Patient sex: M
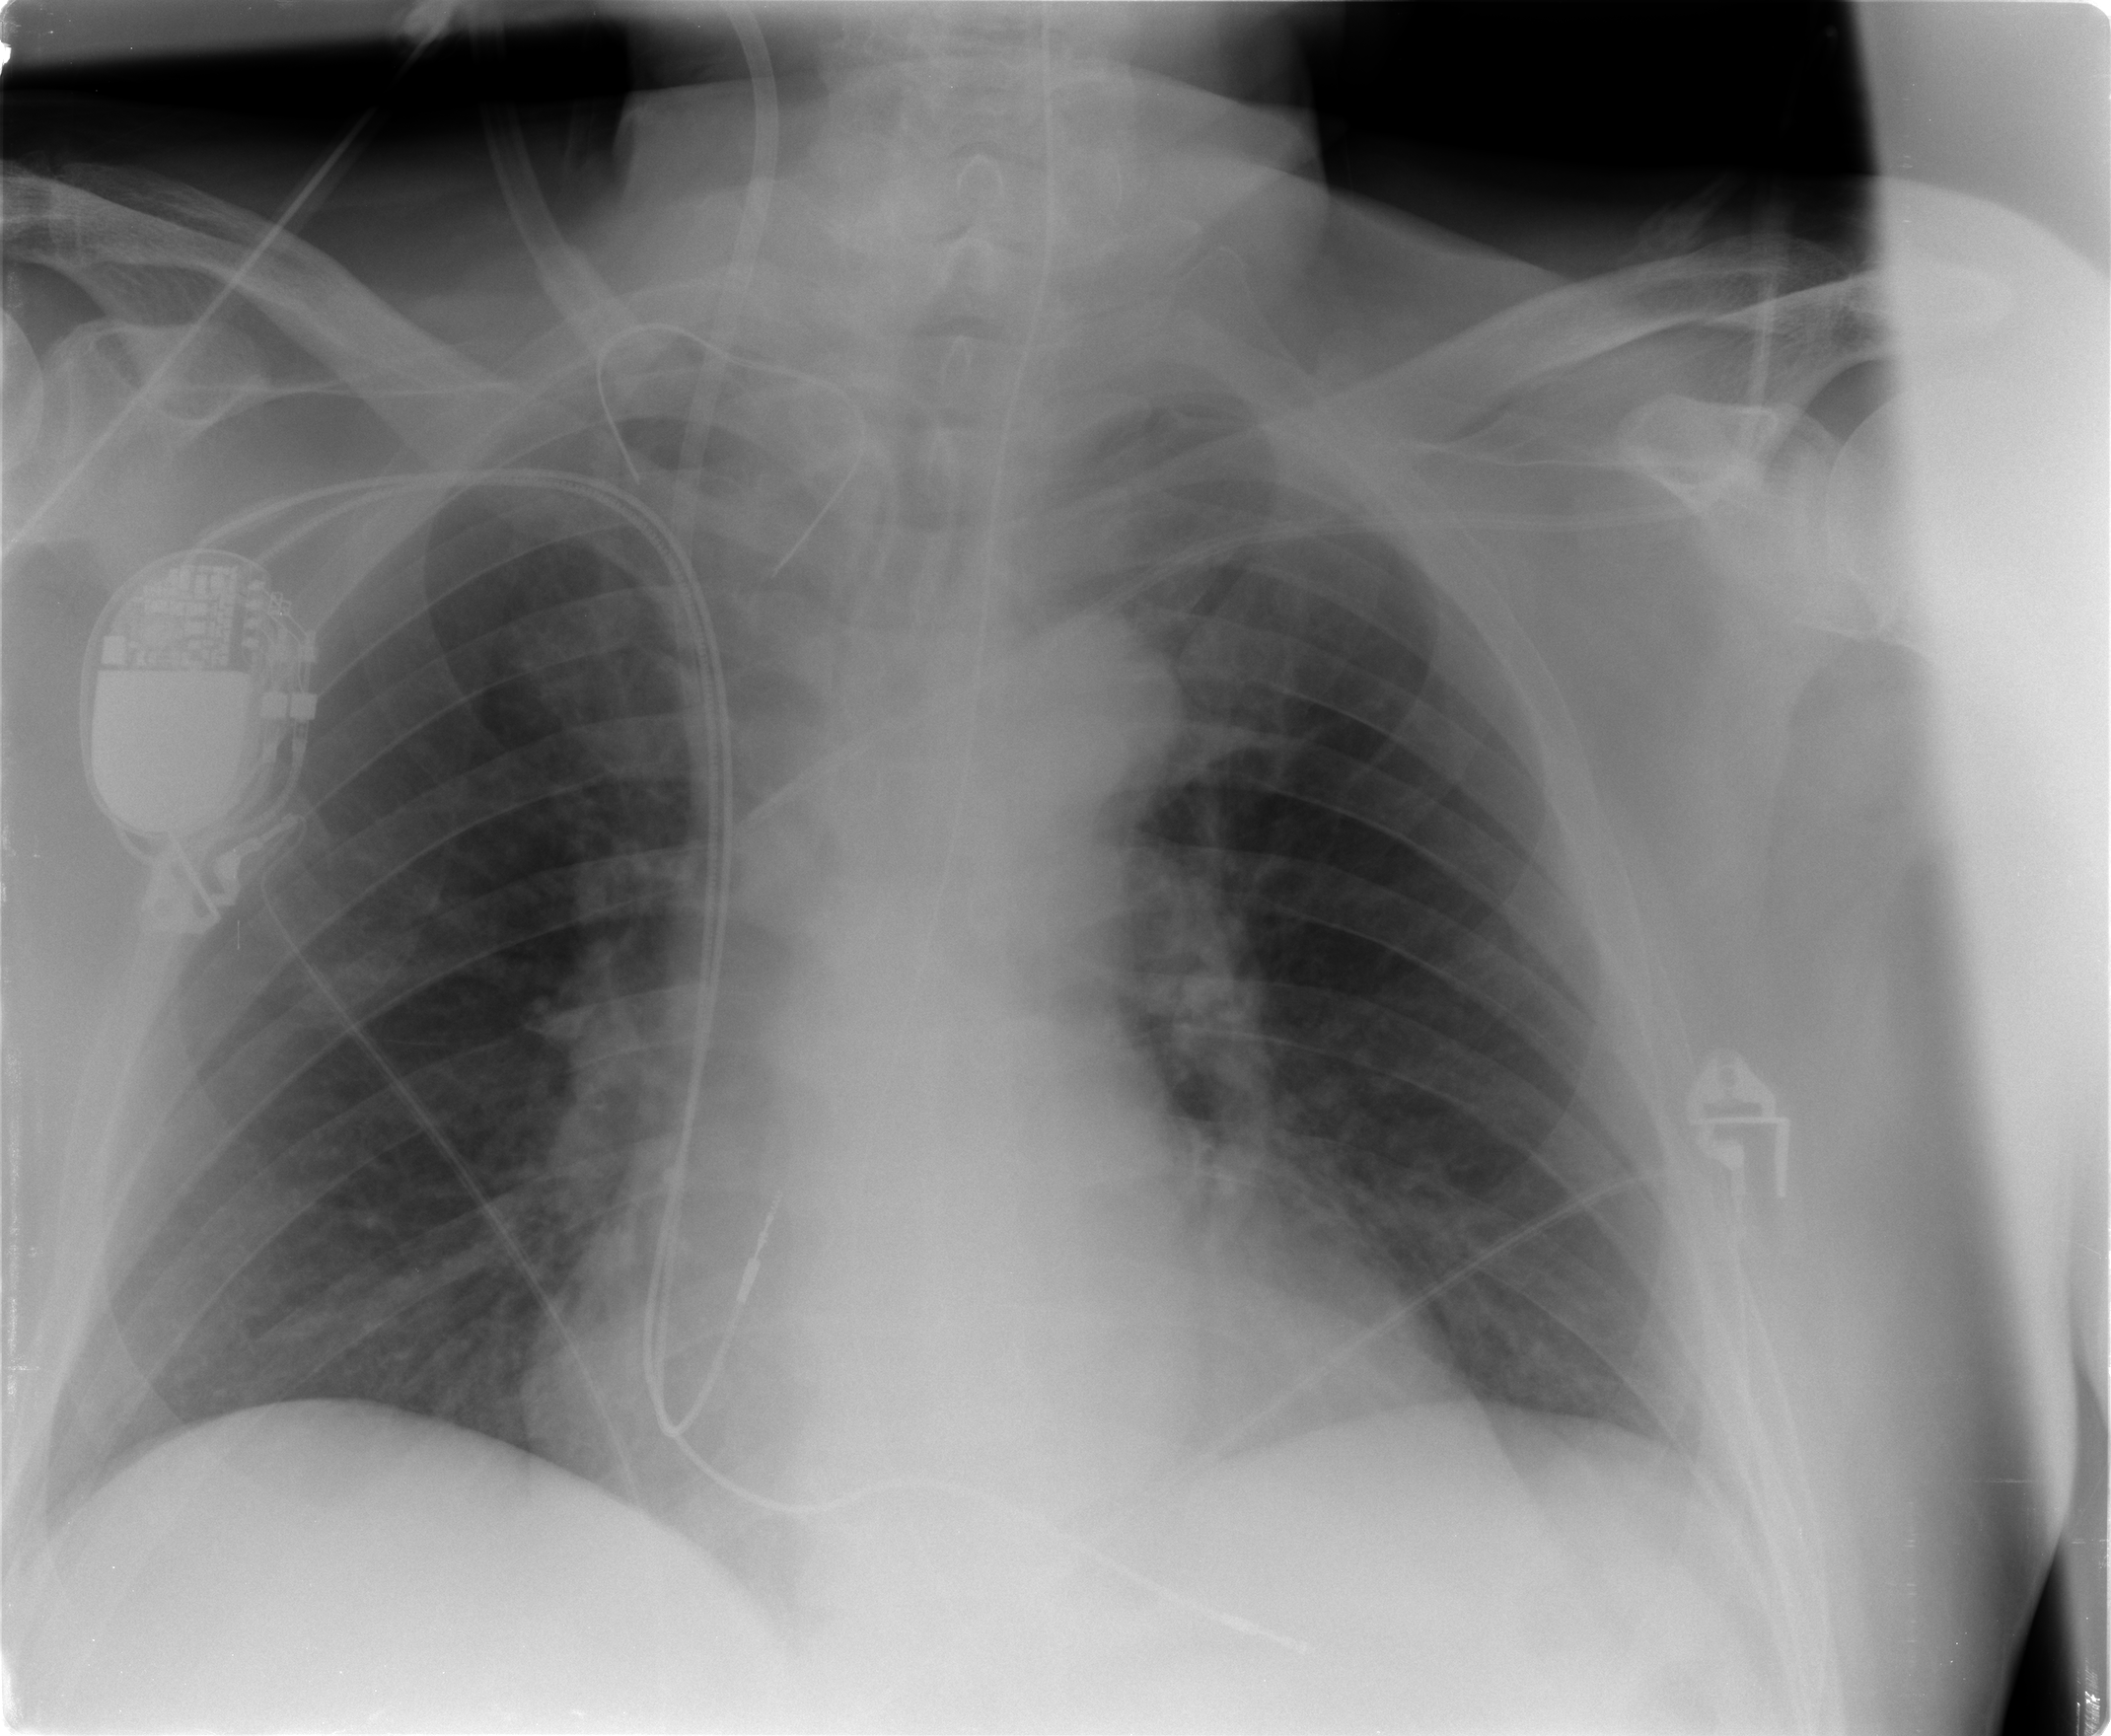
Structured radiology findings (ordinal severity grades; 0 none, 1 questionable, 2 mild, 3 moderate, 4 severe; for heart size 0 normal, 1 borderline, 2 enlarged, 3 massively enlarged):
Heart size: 1
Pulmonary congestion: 1
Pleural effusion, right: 0
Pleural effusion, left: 0
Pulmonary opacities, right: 0
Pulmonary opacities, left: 0
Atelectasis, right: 0
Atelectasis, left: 0